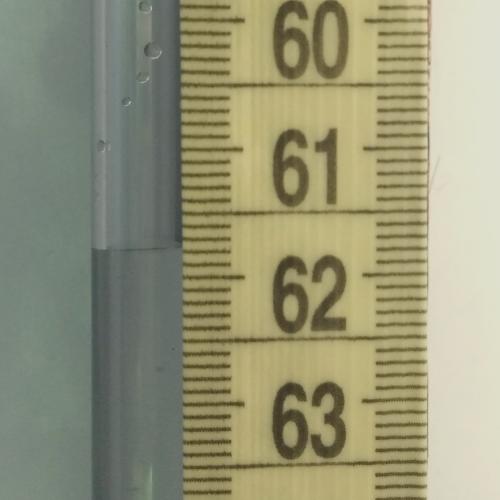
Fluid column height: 61.8 cm